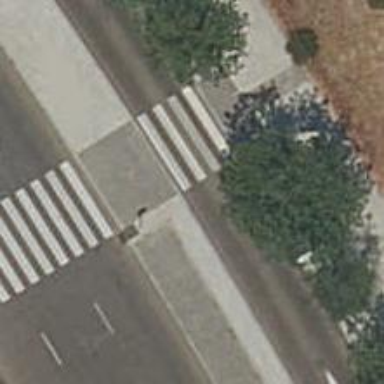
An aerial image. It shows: Uncontrolled crossing on the road.